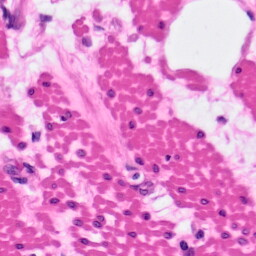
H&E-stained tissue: Pancreatic